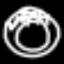
Label: donut